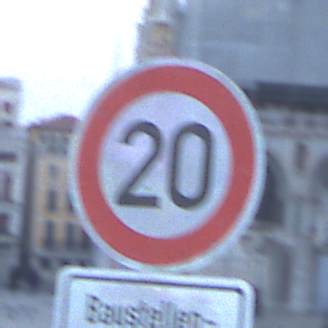
Verkehrszeichen: Geschwindigkeit20
Zusatzzeichen unten: HinweiseAufGefahrenDurchVerbaleAngabe2
Umgebung: Outdoor, Urban
Tageszeit: Dawn
Wetter: Clear
Licht: Natural
Jahreszeit: NotSpecified
Kontrast: LowContrast